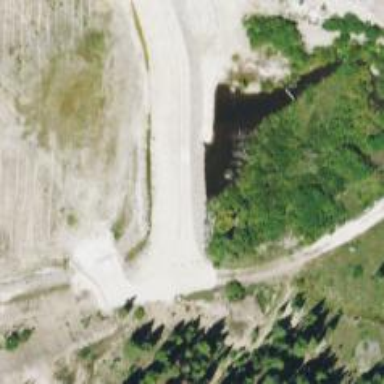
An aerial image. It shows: Dam across waterway.